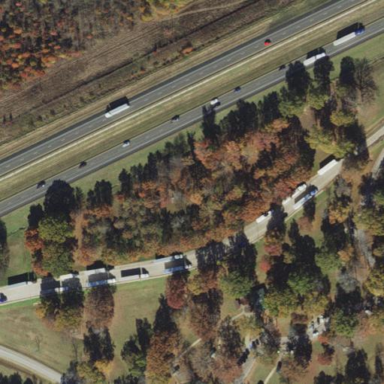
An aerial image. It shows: Rest area along the road.